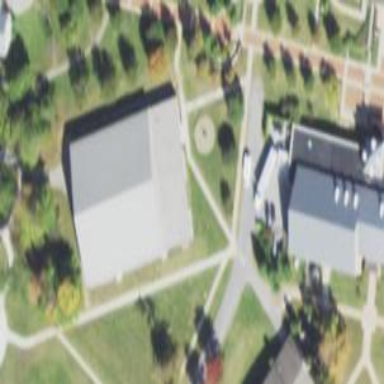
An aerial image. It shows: University building.